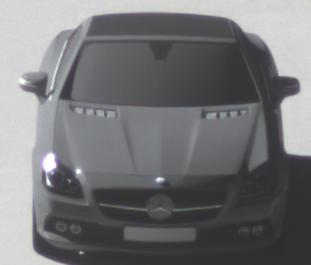
Make: Mercedes-Benz
Model: SLK 200
Detailed model: SLK-Class (172)
Model produced from: 2011/03
Model produced until: 2015/04
Doors: 2
Color: gray
Road condition: dry road
Daytime: morning or afternoon
Contrast: high contrast